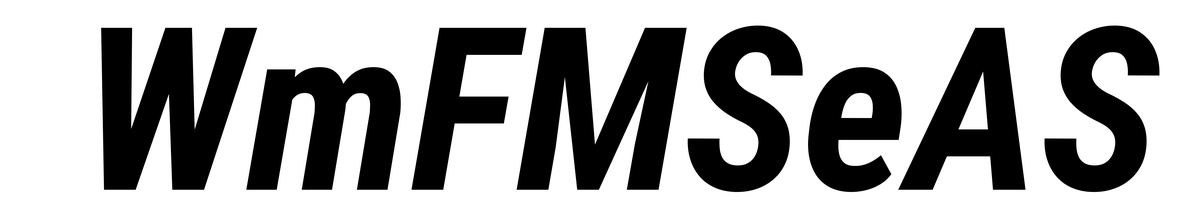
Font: Roboto-Italic_Condensed_Bold_Italic